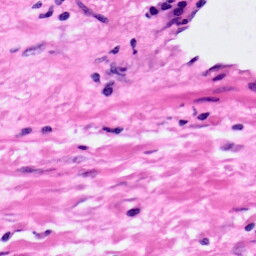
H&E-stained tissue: Pancreatic